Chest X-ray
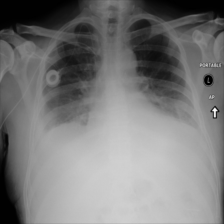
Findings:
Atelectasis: negative
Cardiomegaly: negative
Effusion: positive
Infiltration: negative
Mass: negative
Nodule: negative
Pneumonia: negative
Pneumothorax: negative
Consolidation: negative
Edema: negative
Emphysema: negative
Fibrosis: negative
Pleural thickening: negative
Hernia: negative